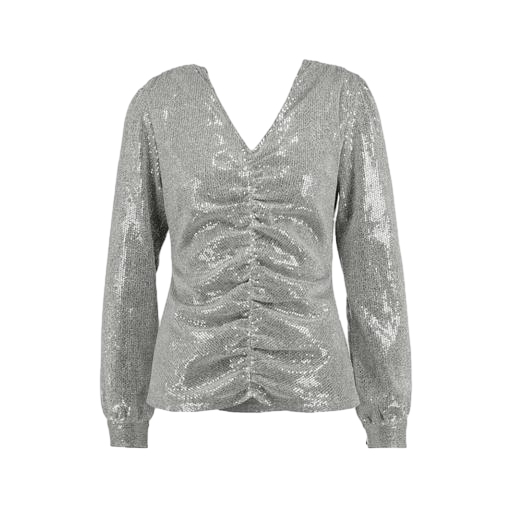
blouse silver, sequined blouse, marilyn monroe glitter shirt, white background